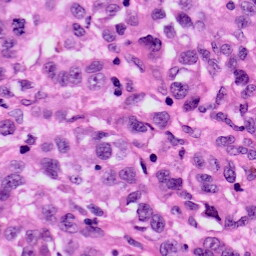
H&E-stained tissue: Skin